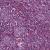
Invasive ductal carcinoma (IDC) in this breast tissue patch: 1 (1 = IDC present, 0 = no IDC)